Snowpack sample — Loveland Pass, Silver Plume, Colorado, USA (2/11/26, 12:00 PM MST)
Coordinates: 39.663, -105.886
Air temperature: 35 °F
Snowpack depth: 82 cm
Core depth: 20 cm
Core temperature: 17.6 °F
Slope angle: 13°, slope face: 12°
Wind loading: high
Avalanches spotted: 1
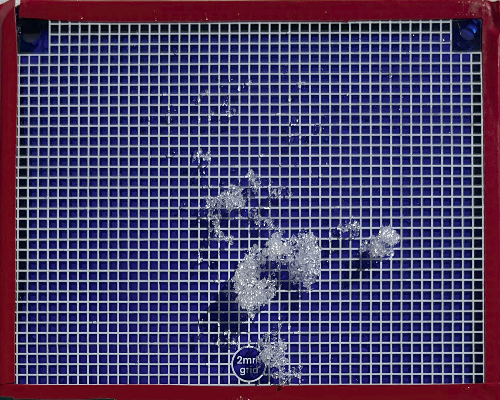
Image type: profile
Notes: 1 small avalanche spotted on the north side of the bowl, lots of wind loading